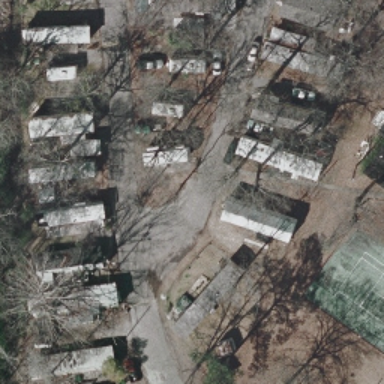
Many mobile homes arranged neatly in the mobile home park .